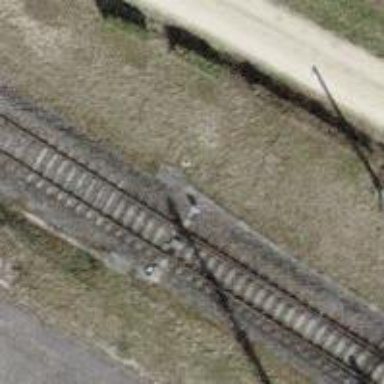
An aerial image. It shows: Railway switch.